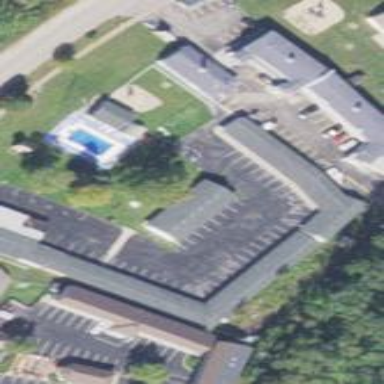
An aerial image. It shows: Motel.